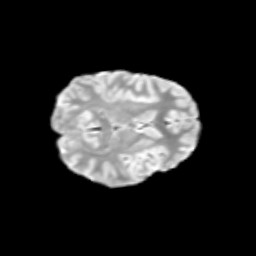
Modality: T2w
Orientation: axial
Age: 11
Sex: female
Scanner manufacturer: siemens
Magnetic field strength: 3 T
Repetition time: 3.8 s
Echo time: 0.07 s